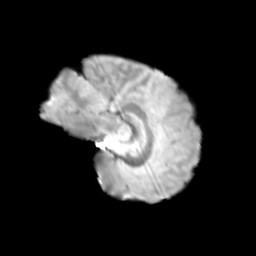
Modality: T2w
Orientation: sagittal
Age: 10
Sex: female
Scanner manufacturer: siemens
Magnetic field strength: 3 T
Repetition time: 3.8 s
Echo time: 0.07 s